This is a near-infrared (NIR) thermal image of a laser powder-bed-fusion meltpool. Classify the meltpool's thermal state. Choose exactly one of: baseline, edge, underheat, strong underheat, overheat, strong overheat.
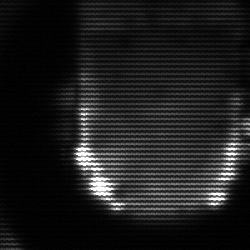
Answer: baseline